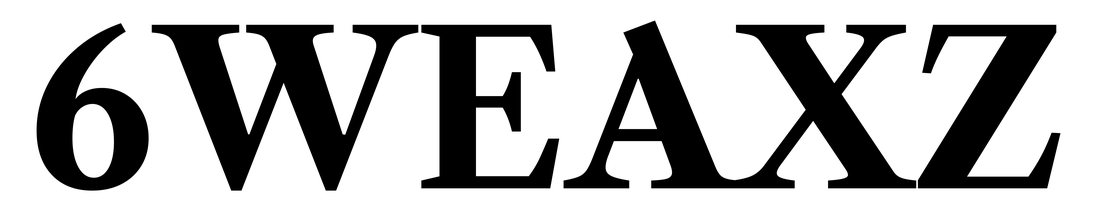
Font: LibreCaslonText_Bold